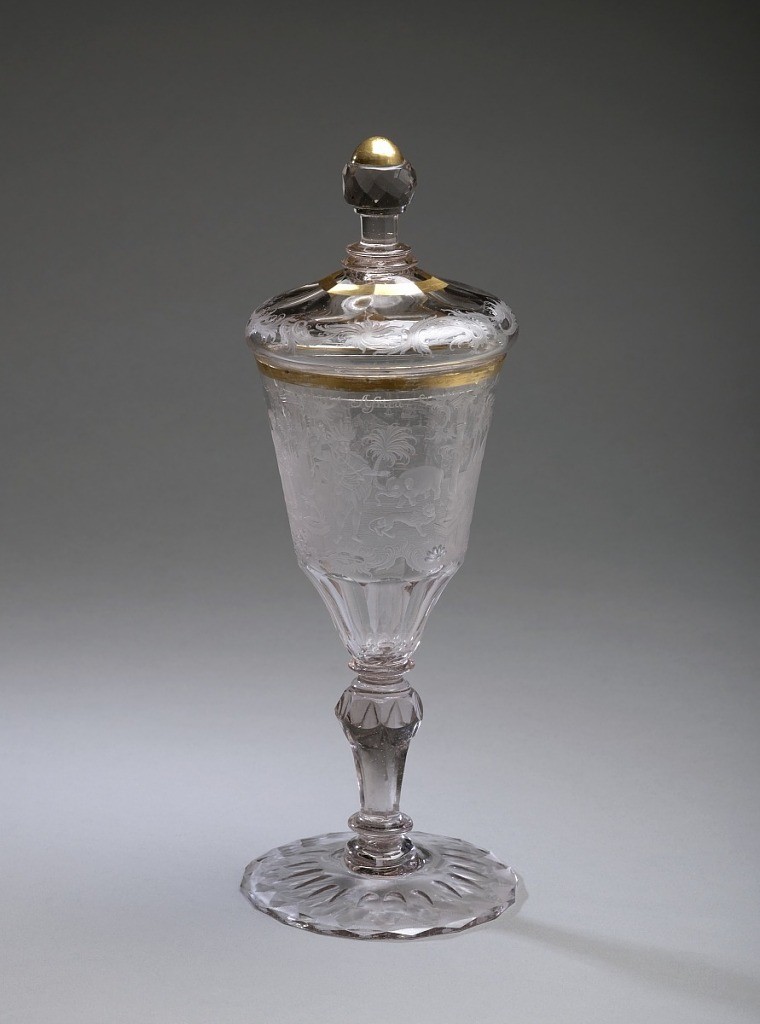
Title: Covered Goblet Depicting Four Continents
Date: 1750–70
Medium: glass, gold leaf
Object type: Covered Goblet
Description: (a)  Flaring chalice cut at the bottom and engraved with the figures of the Four Continents between rocaille columns.  Asia with crescent sceptre and camels; Europe with globe and sceptre; Africa in feather skirt and headdress, with monkey and elephant; America in feather skirt, collar and headdress, with lion, crocodile and camel.  Cut, short baluster stem and foot. (b) Cover, engraved with scrolls, and a cut knob, gilt, like rim of cup.